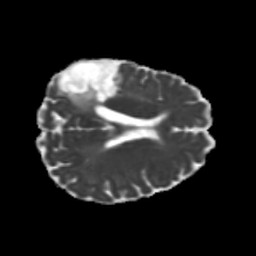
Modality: MD
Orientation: axial
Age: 59
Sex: female
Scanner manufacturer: siemens
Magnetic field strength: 3 T
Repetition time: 5.25 s
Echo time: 0.08 s